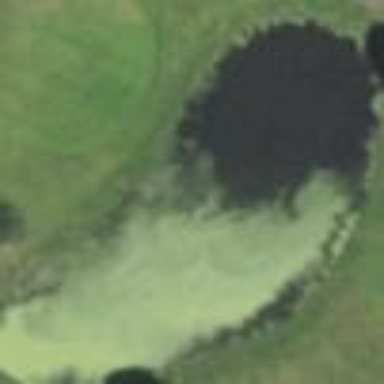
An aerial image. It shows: Scenic view of water hazard on golf course. The natural water feature adds beauty to the landscape.